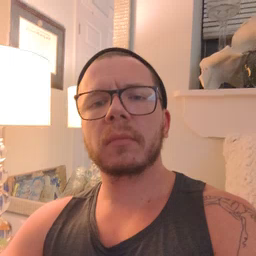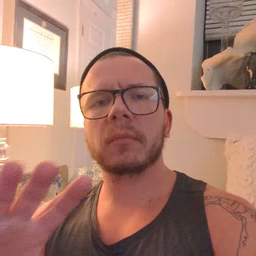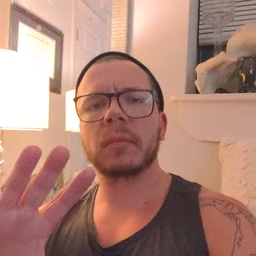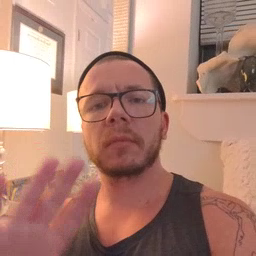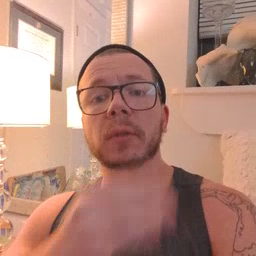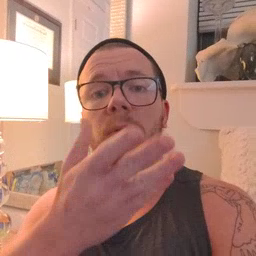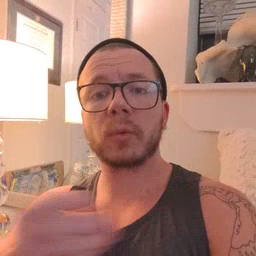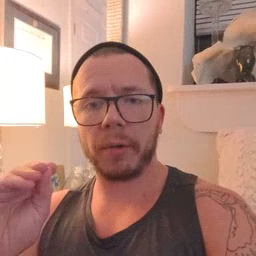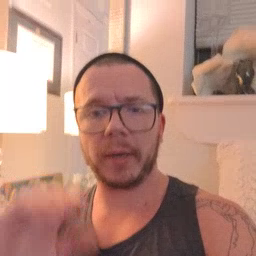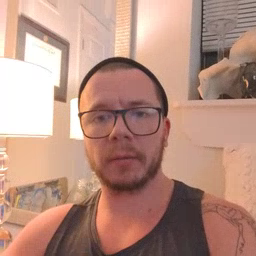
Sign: story